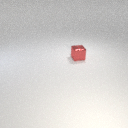
small red metal cube